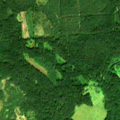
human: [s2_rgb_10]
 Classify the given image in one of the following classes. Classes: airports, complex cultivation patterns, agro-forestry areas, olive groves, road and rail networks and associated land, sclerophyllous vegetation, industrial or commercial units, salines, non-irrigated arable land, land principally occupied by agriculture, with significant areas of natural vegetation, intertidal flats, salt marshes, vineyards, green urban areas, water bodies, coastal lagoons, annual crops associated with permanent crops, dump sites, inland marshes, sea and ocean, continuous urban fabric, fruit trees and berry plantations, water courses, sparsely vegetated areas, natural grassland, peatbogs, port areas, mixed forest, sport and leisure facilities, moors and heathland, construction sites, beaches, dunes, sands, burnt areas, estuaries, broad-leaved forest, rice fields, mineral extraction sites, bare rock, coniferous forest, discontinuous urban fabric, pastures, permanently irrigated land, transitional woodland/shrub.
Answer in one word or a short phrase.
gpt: land principally occupied by agriculture, with significant areas of natural vegetation, coniferous forest, mixed forest, transitional woodland/shrub